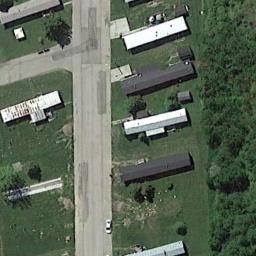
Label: mobile_home_park